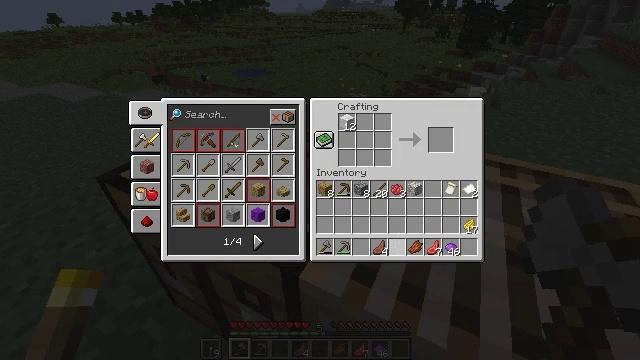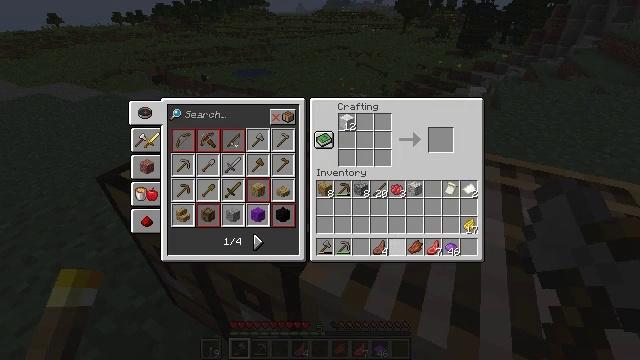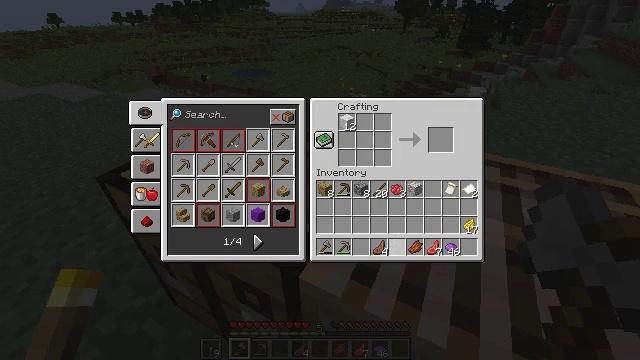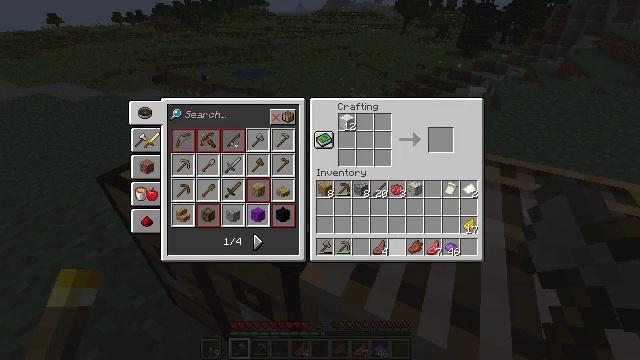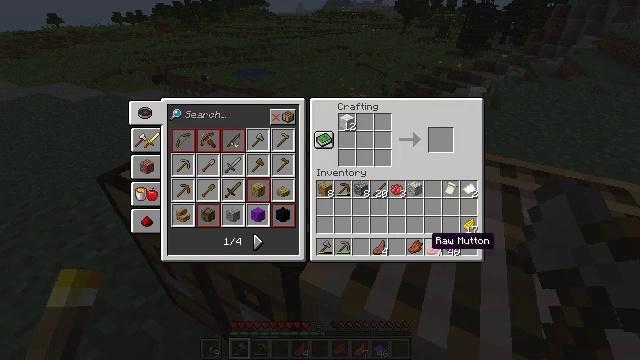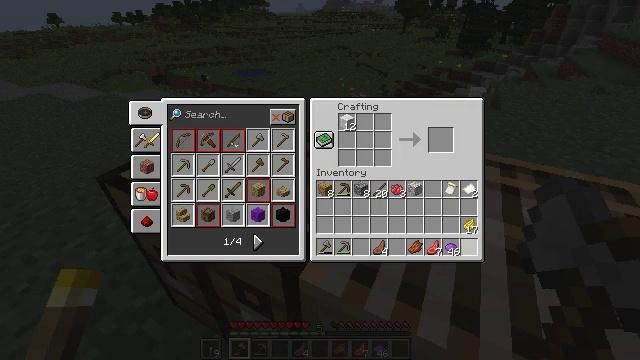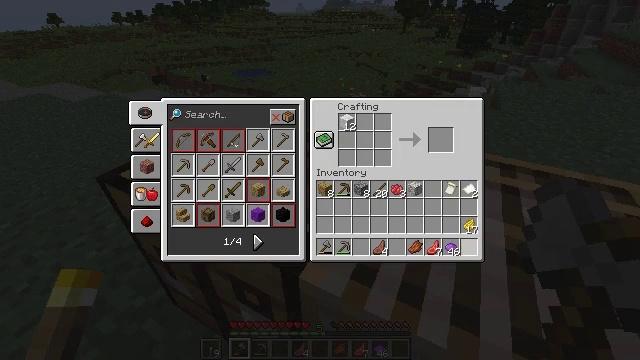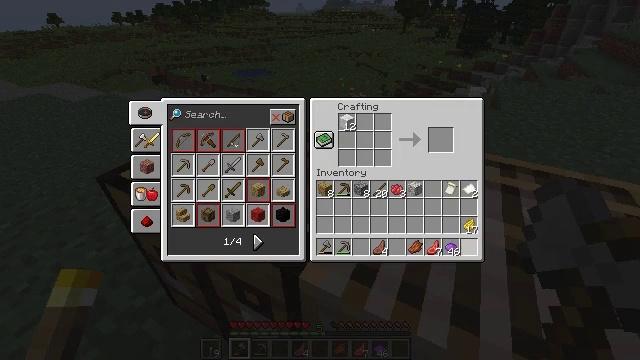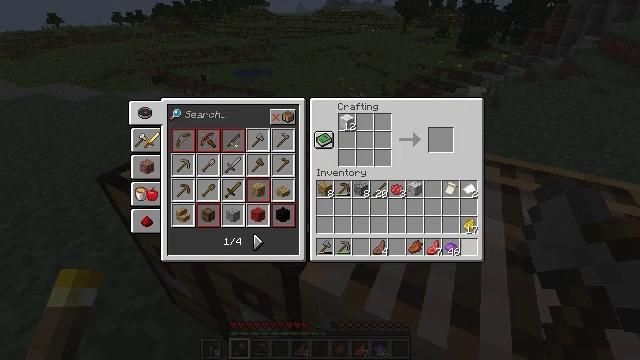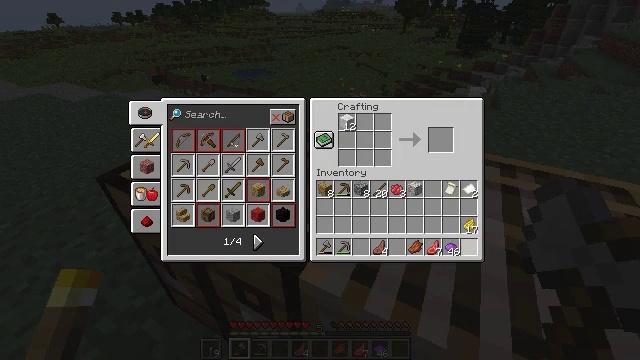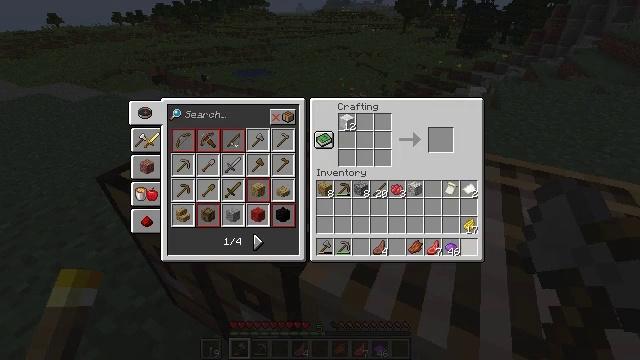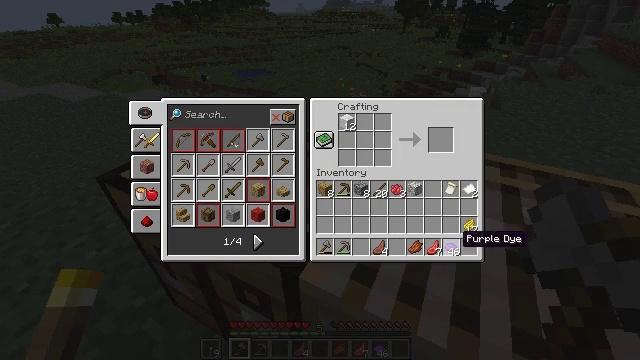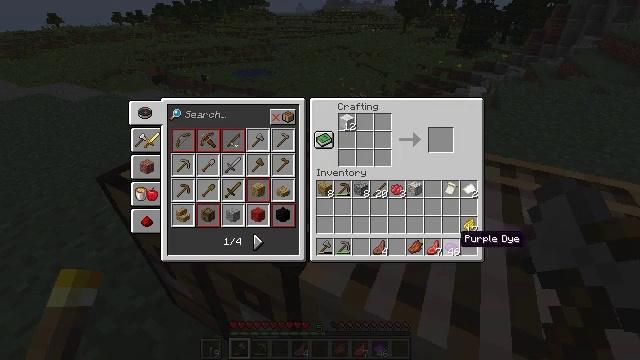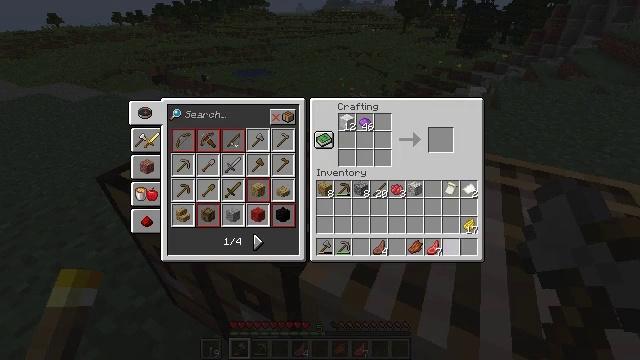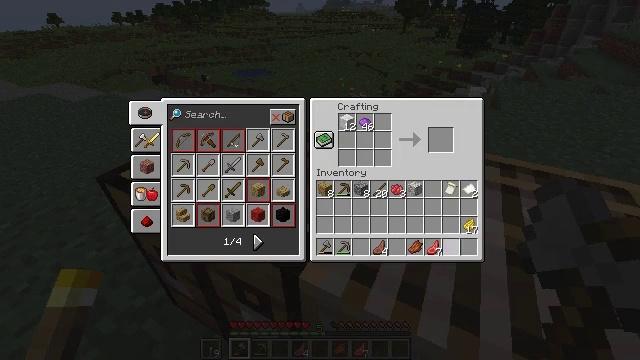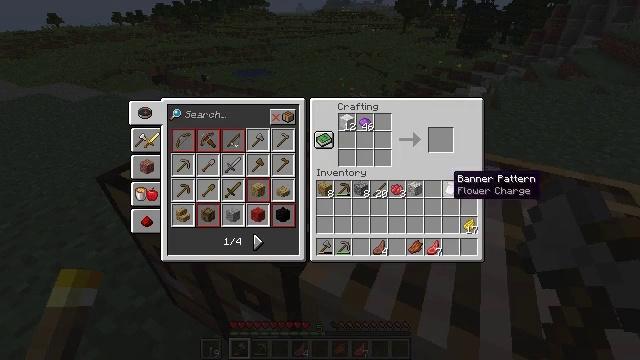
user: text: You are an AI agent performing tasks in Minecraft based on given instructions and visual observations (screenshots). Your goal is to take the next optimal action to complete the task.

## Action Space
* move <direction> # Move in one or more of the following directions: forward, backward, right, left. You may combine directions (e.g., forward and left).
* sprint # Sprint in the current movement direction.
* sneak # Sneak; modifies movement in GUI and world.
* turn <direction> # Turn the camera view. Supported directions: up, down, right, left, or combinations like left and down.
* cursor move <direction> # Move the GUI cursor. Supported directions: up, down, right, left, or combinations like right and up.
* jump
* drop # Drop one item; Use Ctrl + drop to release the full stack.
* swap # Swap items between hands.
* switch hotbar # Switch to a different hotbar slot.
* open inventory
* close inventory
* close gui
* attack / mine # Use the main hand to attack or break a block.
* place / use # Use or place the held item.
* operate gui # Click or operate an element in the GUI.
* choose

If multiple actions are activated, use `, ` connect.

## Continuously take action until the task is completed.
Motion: motion action
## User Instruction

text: Make some purple wool using purple dye.
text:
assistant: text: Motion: sneak
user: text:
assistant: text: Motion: sneak
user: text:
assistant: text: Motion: sneak
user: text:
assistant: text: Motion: sneak, cursor move right
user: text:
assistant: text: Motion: sneak, cursor move right
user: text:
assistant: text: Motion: sneak
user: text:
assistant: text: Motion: sneak
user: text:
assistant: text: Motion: sneak
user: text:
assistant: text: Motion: sneak
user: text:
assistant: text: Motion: sneak
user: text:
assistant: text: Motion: sneak
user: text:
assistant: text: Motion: sneak
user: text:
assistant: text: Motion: sneak, operate gui
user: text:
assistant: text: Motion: sneak, operate gui
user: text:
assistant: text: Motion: sneak, cursor move up
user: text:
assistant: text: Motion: sneak, cursor move up
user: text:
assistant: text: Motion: sneak, cursor move up
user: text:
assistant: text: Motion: sneak
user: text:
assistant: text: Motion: sneak
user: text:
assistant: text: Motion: sneak
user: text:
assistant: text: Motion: sneak
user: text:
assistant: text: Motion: sneak
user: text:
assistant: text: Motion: sneak
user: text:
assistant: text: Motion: sneak
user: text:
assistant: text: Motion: sneak
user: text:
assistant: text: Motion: sneak, operate gui
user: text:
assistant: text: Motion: sneak, operate gui
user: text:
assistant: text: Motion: sneak
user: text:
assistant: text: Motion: no_op
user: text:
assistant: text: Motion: no_op